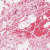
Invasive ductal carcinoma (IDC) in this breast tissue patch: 0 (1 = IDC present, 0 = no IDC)